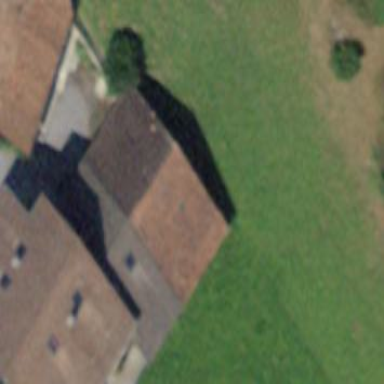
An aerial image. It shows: Rural barn.